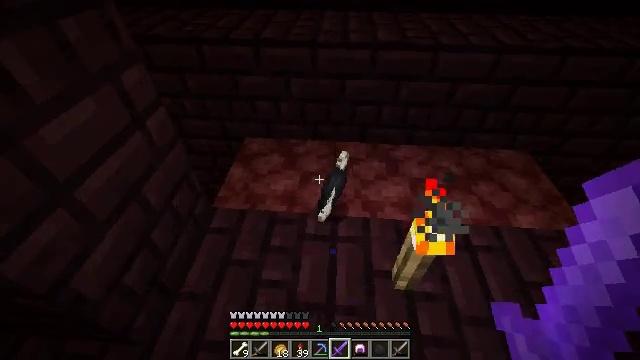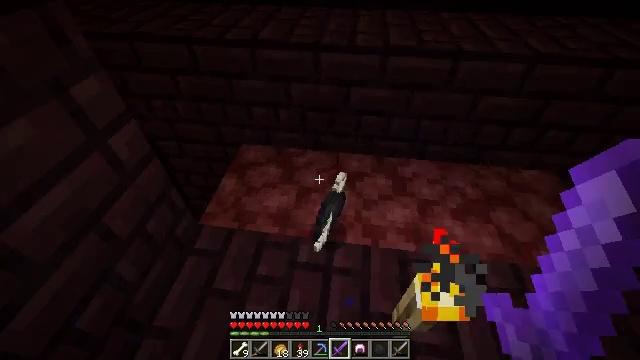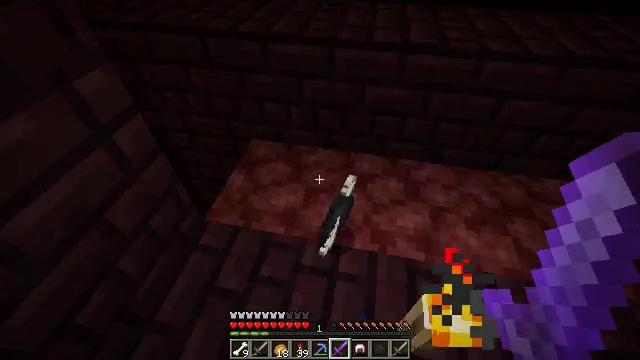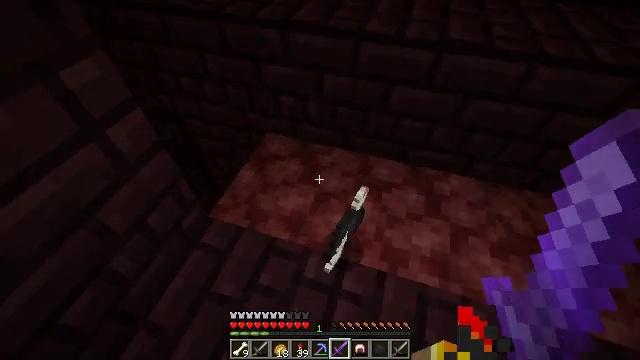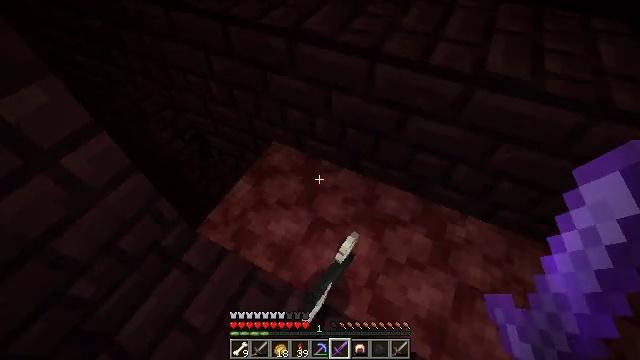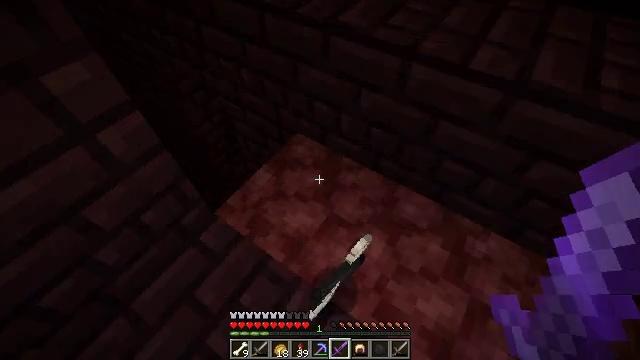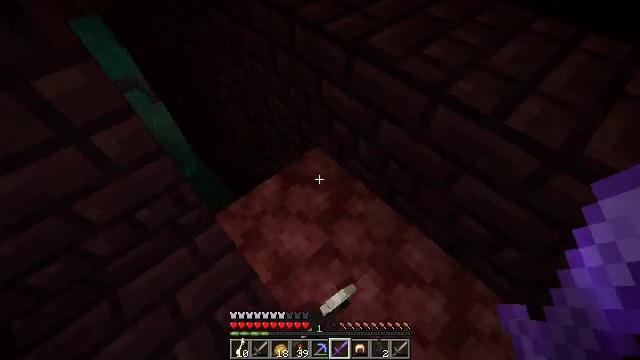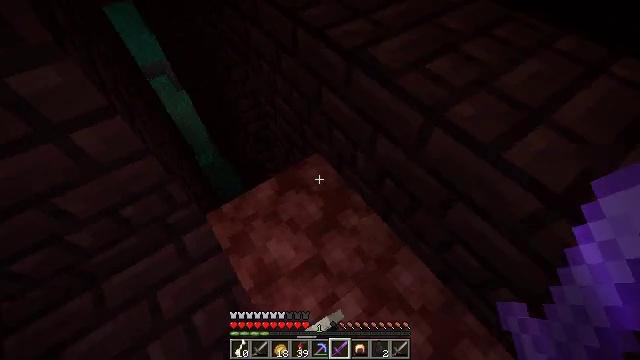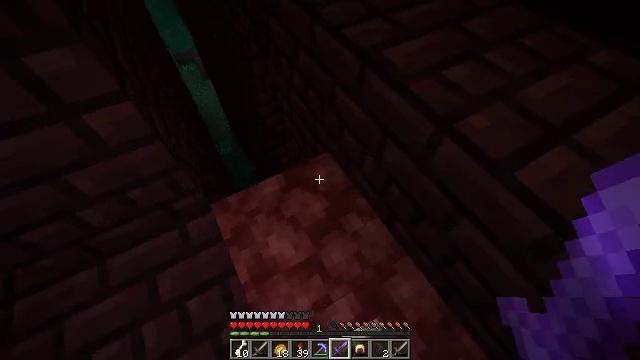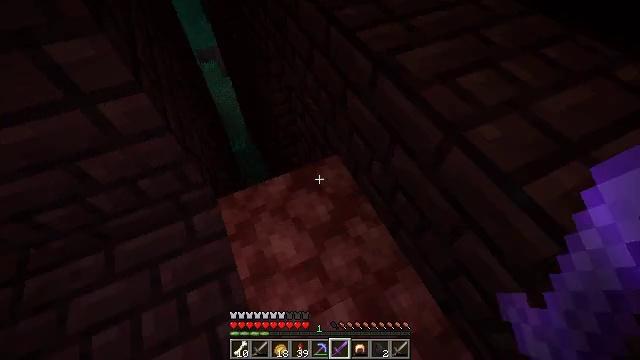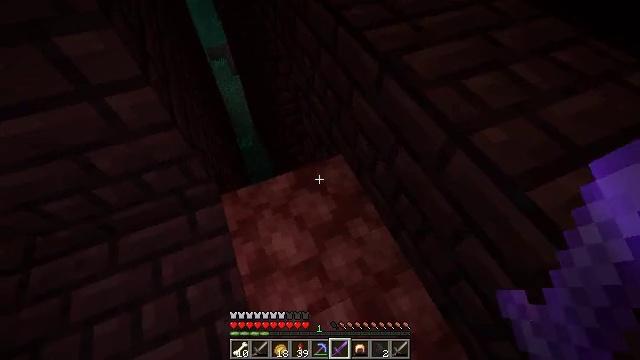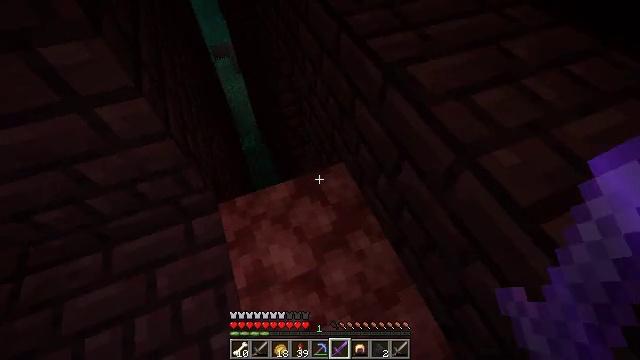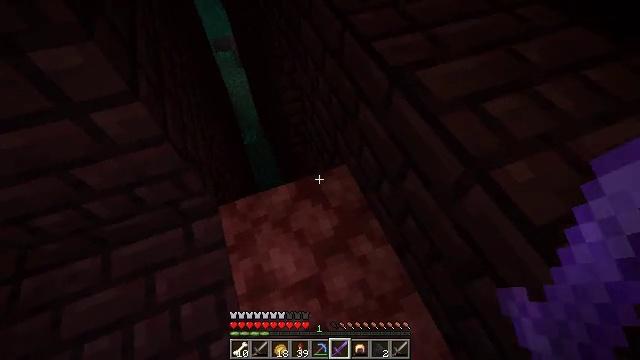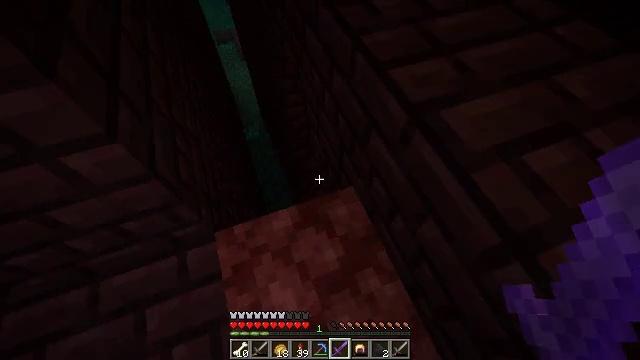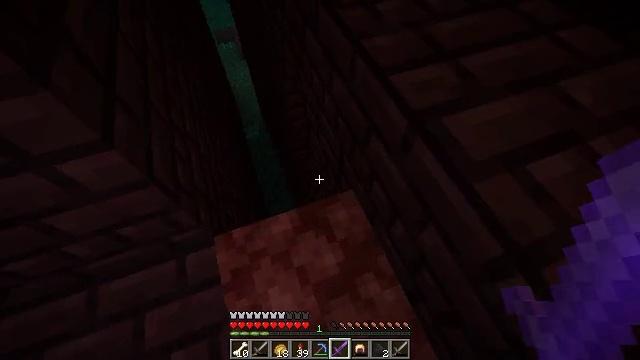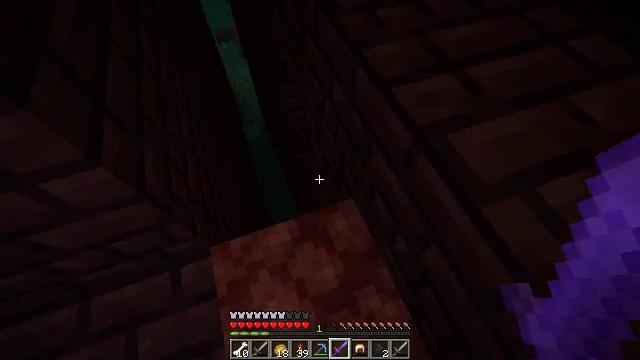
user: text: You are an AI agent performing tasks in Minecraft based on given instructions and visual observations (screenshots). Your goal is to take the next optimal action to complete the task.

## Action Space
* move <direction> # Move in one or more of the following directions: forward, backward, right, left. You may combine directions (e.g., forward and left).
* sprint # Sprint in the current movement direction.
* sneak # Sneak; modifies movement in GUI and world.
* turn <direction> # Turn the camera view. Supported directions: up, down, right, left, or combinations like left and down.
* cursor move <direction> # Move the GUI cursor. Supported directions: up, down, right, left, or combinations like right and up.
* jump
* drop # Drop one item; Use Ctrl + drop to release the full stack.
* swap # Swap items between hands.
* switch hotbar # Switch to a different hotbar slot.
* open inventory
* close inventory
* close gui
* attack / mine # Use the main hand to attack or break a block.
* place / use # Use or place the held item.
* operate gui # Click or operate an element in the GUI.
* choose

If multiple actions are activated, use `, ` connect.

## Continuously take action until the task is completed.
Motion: motion action
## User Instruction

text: Attack the netherrack to gather it.
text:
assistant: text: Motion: move forward, turn left and down
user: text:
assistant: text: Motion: move forward, turn left and down
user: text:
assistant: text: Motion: move forward and move right, turn left and down
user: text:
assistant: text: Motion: move forward and move right, turn left and down
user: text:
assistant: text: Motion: move forward and move right, turn left and down
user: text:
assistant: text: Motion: move forward and move right, turn left
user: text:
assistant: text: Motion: turn left
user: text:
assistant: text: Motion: turn left
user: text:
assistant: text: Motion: turn left
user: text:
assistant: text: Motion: turn left
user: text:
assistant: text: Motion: move forward, turn left
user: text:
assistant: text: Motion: move forward, turn down
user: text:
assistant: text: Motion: move forward, turn left and down
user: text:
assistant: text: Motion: no_op
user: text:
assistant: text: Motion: no_op
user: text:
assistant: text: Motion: no_op
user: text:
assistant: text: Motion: sneak
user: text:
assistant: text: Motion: sneak, turn left
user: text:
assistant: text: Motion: move forward, sneak, turn left
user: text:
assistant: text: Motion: move forward, sneak
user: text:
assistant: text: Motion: move forward, sneak
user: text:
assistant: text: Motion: move forward, sneak
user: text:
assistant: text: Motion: move forward, sneak, turn down
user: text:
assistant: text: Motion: move forward, sneak, turn down
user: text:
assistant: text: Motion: move forward, sneak, turn down
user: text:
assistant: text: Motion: move forward, sneak, turn down
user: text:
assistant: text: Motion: move forward, sneak
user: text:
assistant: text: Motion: move forward, sneak
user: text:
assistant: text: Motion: move forward, sneak
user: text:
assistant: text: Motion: move forward, sneak, turn down